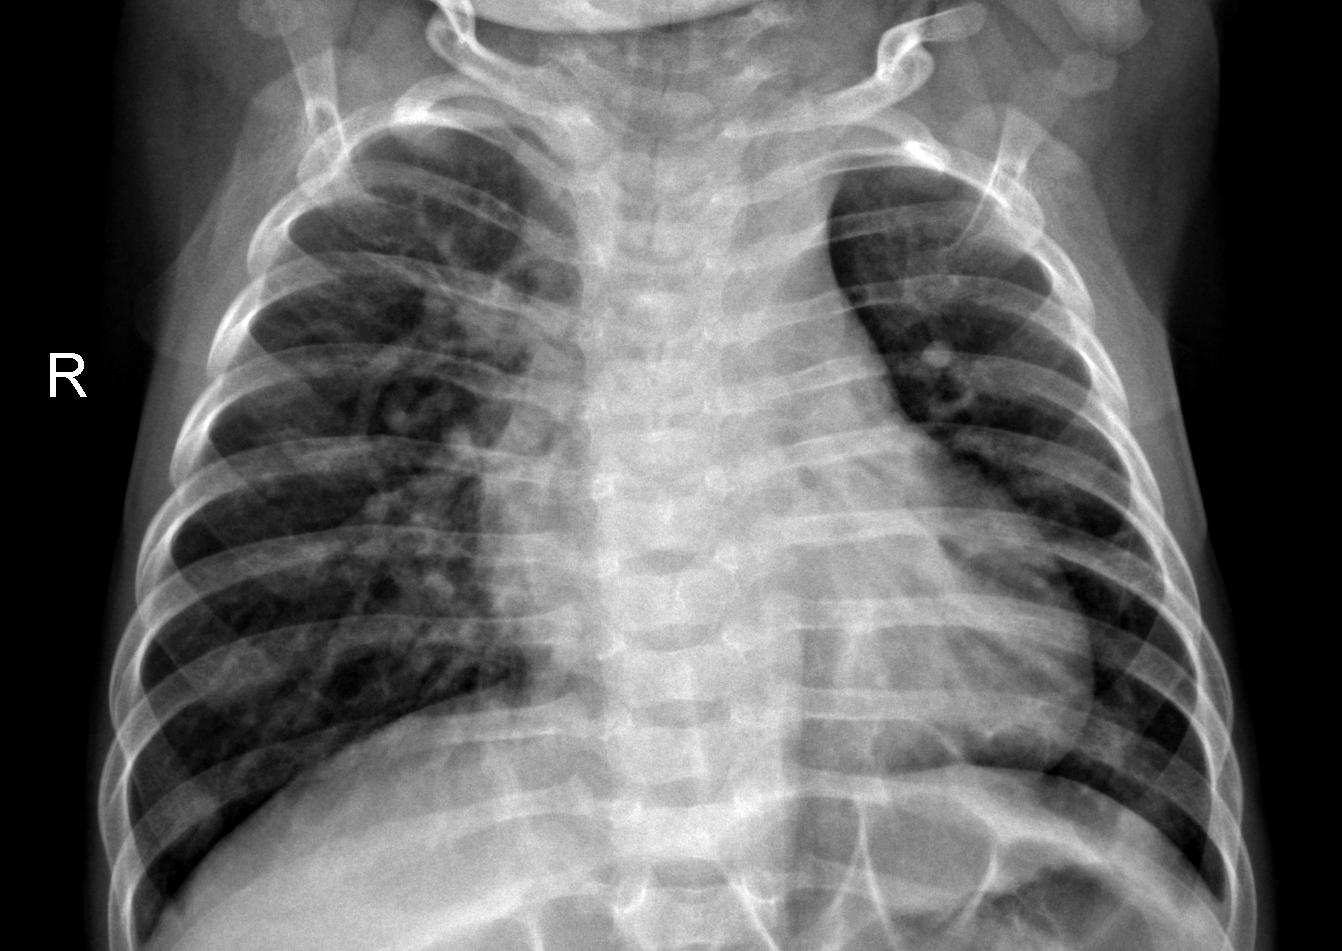
Diagnosis: PNEUMONIA